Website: ulta-beauty
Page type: account-selection
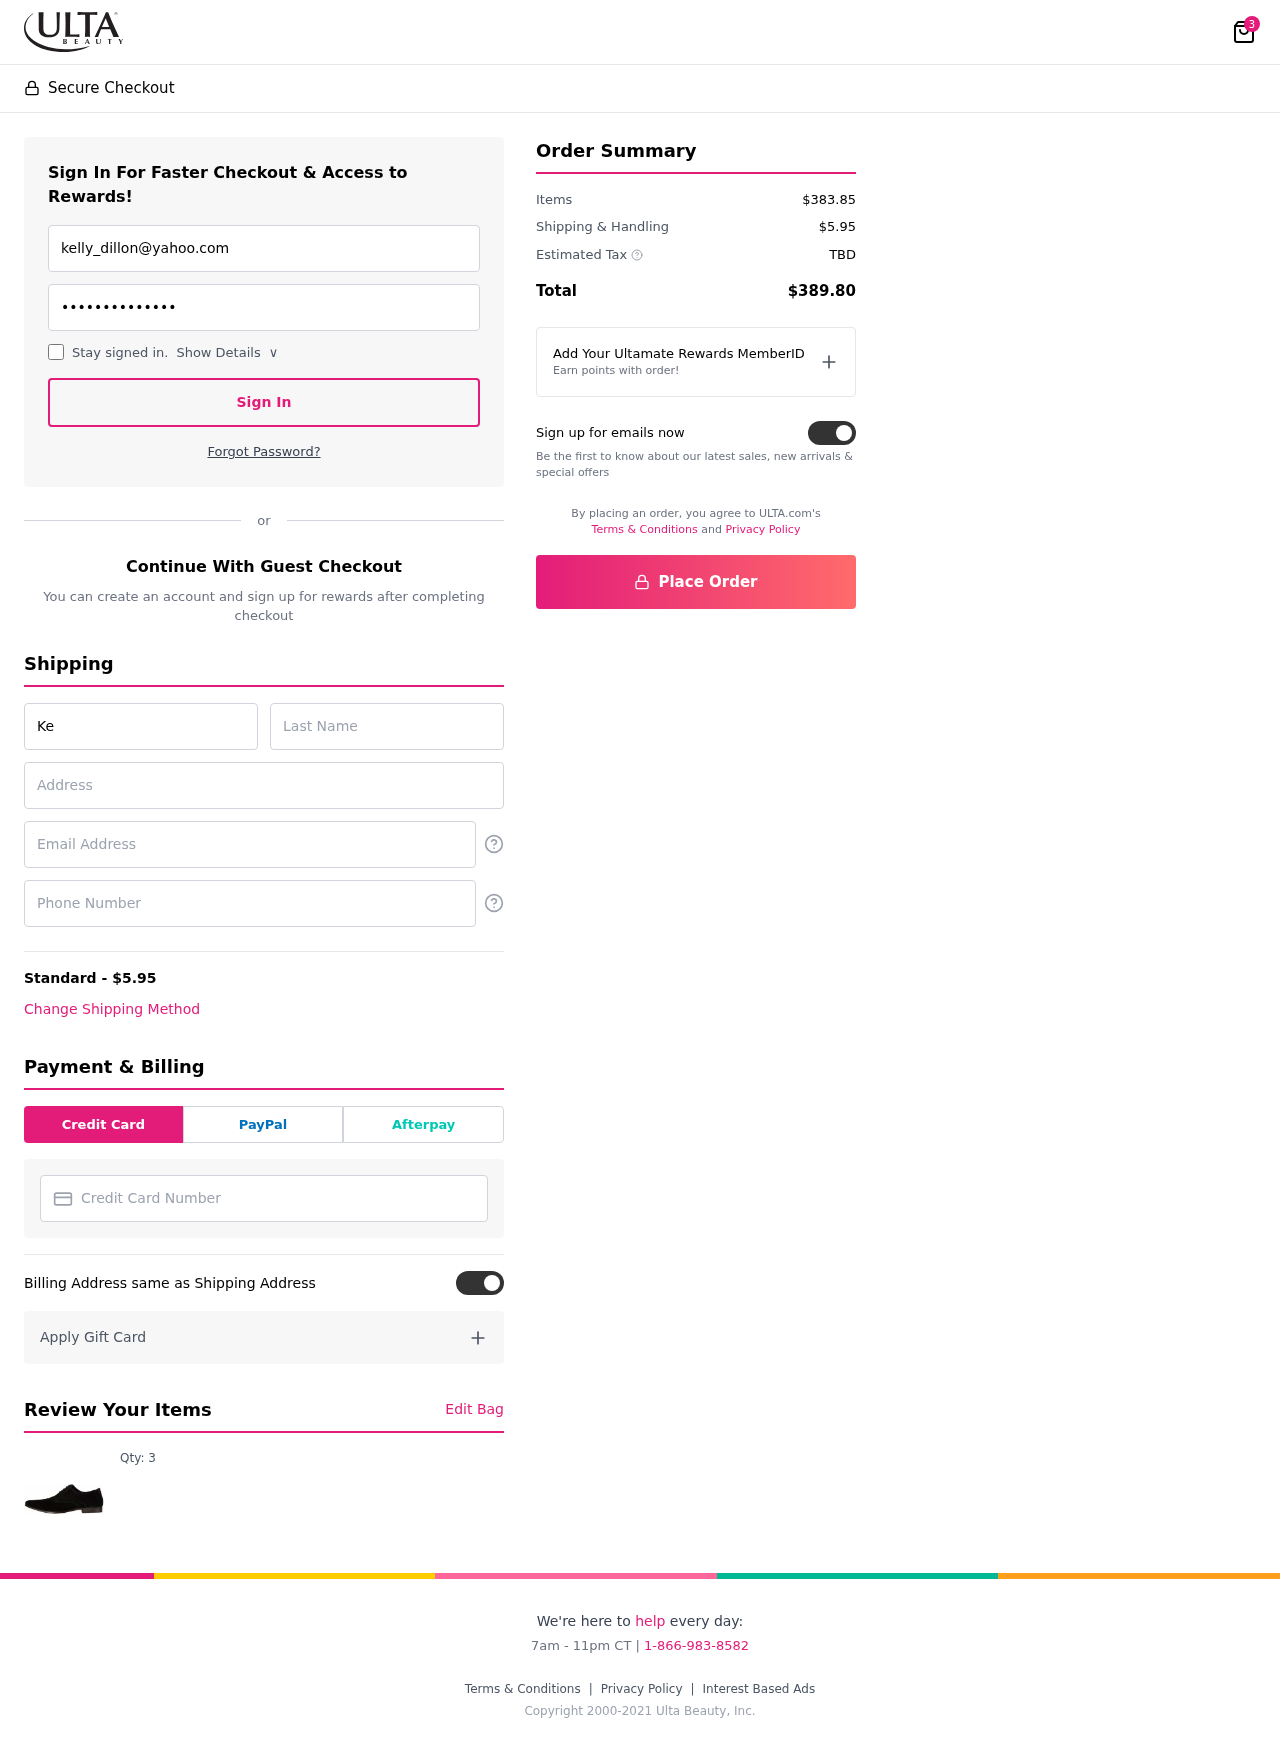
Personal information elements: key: PII_CARD_NUMBER
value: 2503 2888 2218 8560
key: PII_EMAIL
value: kelly_dillon@yahoo.com
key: PII_EMAIL2
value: kelly_dillon@yahoo.com
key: PII_FIRSTNAME
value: Kelly
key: PII_LASTNAME
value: Dillon
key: PII_PHONE
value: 4673680753
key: PII_STREET
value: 68115 Dennis Canyon Apt. 684
Product elements: key: PRODUCT1_QUANTITY
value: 3
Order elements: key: ORDER_NUM_ITEMS
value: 3
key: ORDER_SHIPPING_COST
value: $5.95
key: ORDER_SUBTOTAL
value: $383.85
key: ORDER_TAX
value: TBD
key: ORDER_TOTAL
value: $389.80